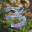
Label: 3